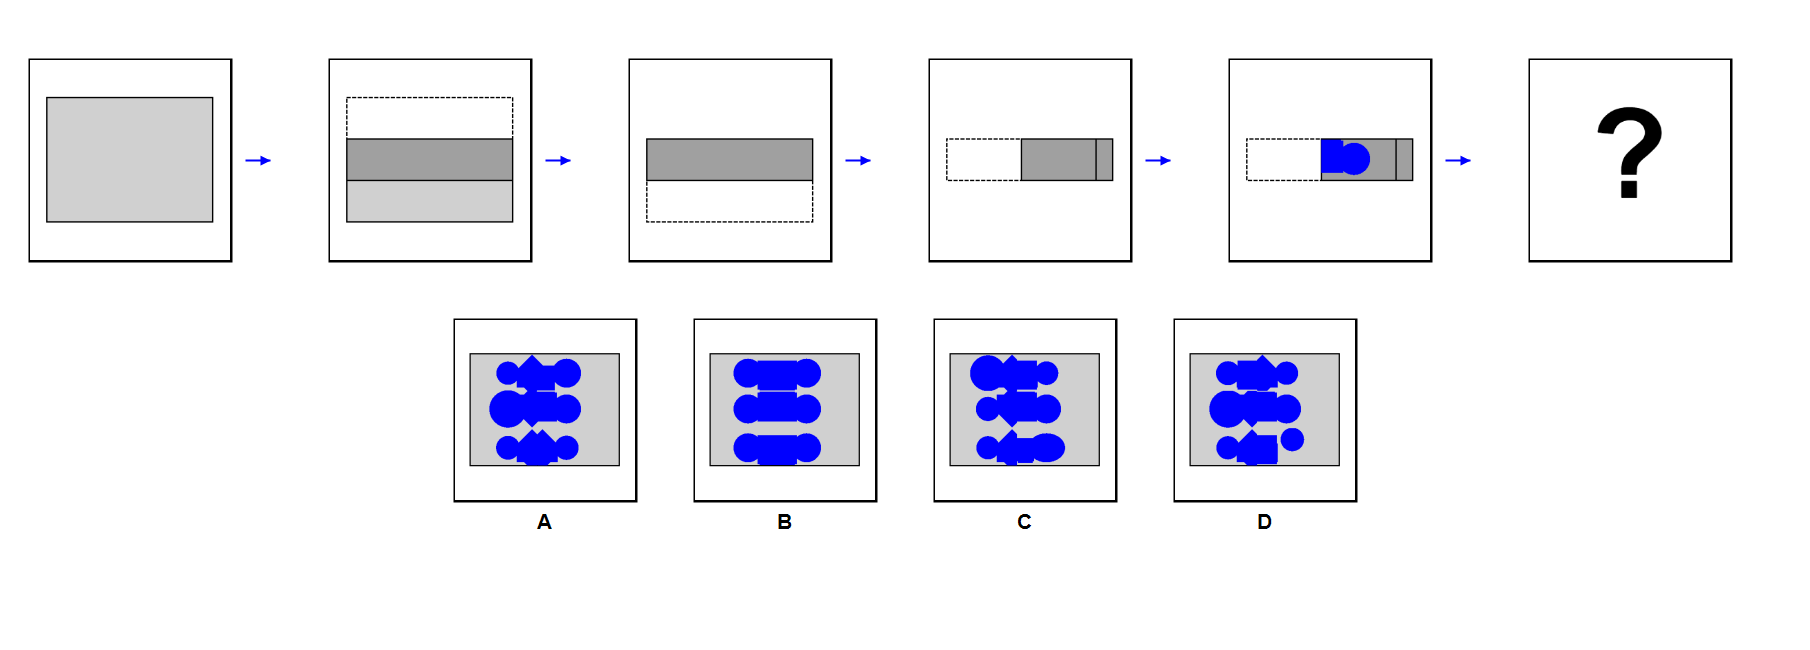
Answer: B